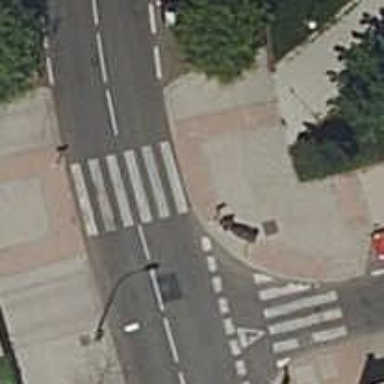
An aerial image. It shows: Uncontrolled footway crossing with markings.